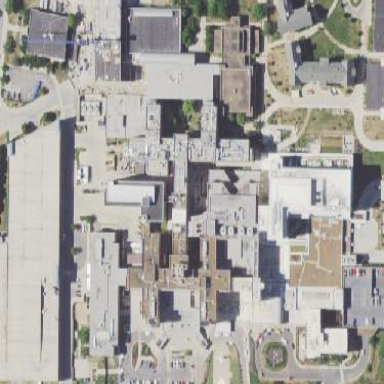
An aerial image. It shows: Hospital providing healthcare services.